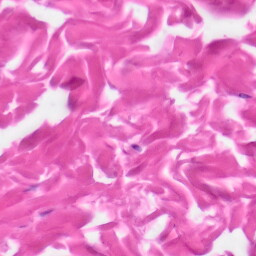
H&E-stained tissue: Skin